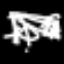
Label: squiggle